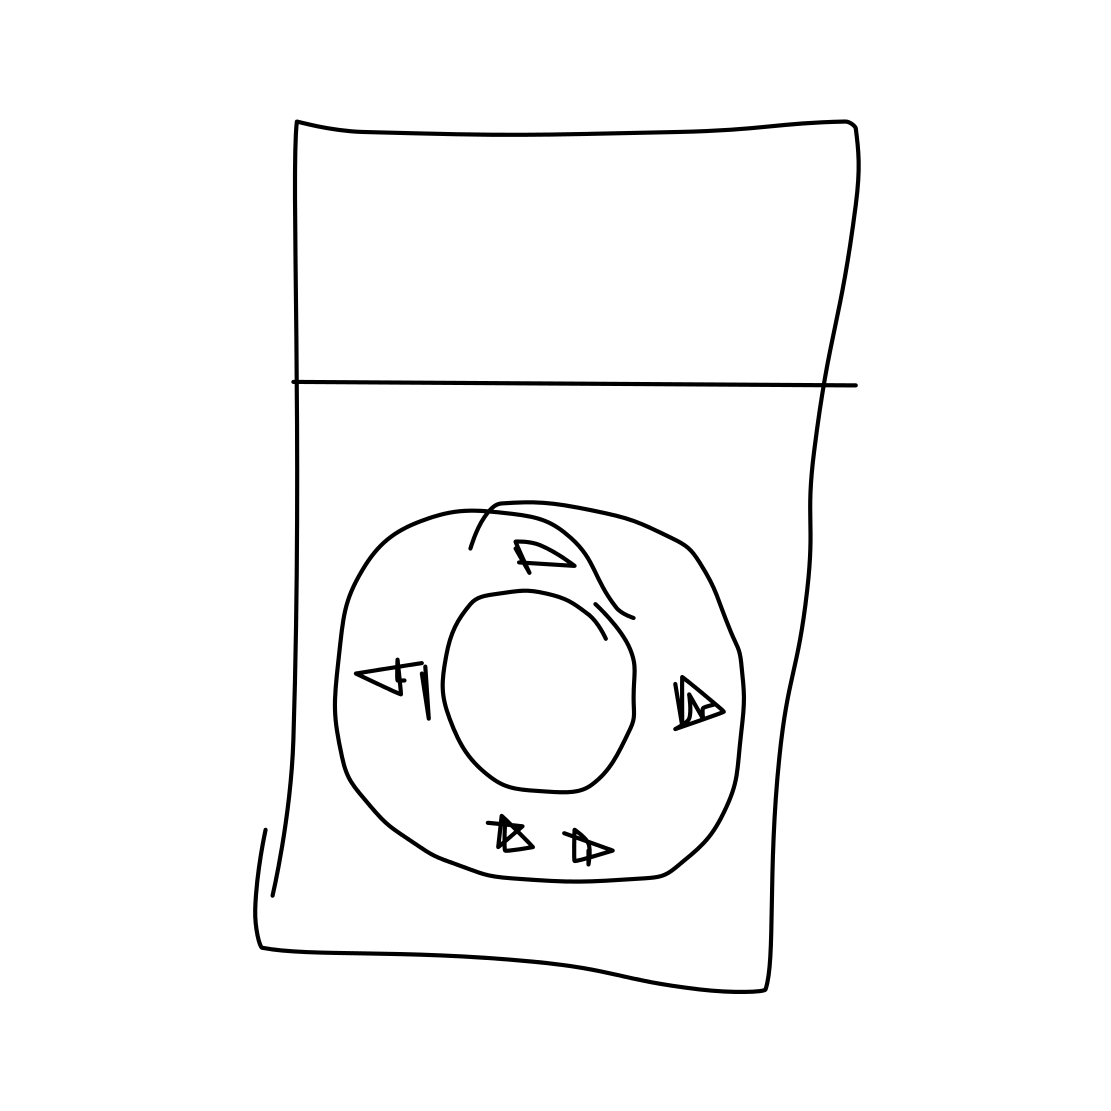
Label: ipod